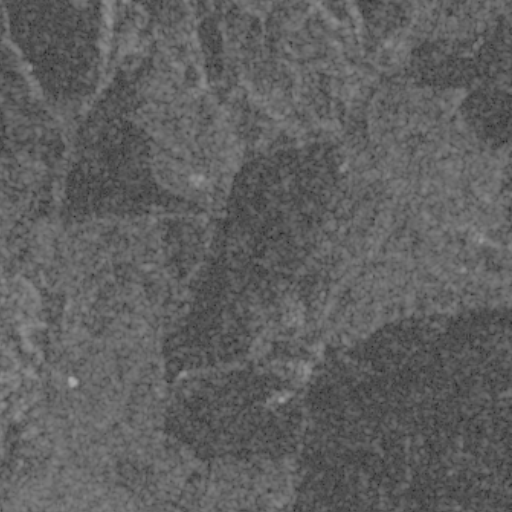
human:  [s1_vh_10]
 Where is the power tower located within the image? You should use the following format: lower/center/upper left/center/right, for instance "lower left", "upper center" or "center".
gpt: The power tower is located in the upper right of the image.
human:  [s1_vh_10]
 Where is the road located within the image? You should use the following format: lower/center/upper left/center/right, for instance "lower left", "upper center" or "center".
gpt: There is no road in the image.

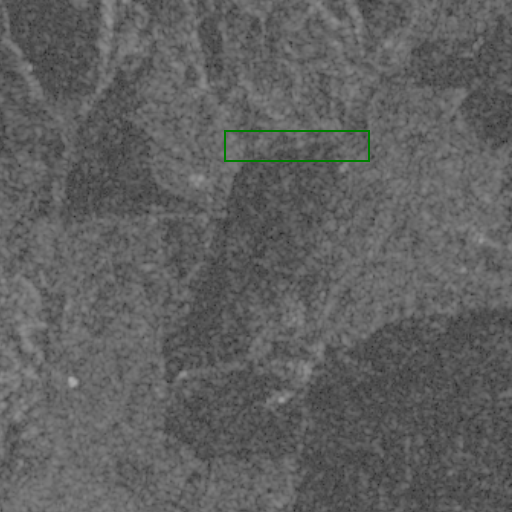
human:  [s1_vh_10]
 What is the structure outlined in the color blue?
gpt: There is no blue outline.
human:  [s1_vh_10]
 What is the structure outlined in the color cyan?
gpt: There is no structure outlined in cyan.